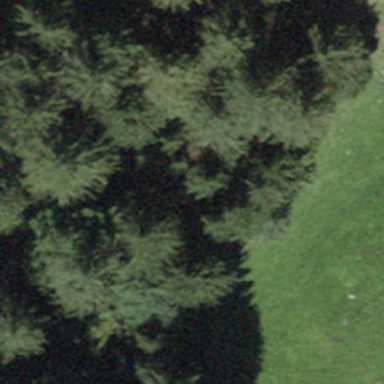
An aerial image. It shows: Forest area.